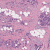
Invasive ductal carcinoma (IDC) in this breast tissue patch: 1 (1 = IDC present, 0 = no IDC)